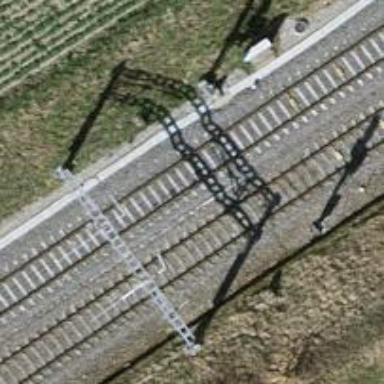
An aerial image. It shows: Railway signal.